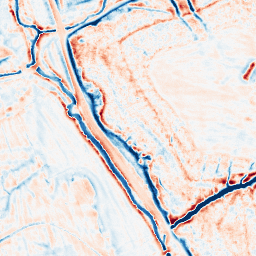
Category: edge_preserving
Decomposition family: bilateral
Decomposition parameters: d: 15
sigma_color: 50
sigma_space: 50
Upsampling method: quintic
Upsampling parameters: scale: 2
Upsampling scale: 2